Question: I have this box which, on hover, plays a loader animation and then expands after 2 seconds:
<URL>
But how come it expands immediately (with no loader animation) if I move my mouse in the following V-shaped motion?

'''
var timeout;
$('.wrapper').bind('mouseenter', function () {
if(!$('.wrapper').hasClass('expanded')) {
$('.loader').show();
// http://stackoverflow.com/questions/23922264/jquery-animate-goes-bananas-despite-stop
var timeoutHandle = $(this).data('timeout') || 0;
if (timeoutHandle > 0) clearTimeout(timeoutHandle);
timeoutHandle = setTimeout(function () {
$('.wrapper').animate({
width: '100%'
}, 200);
$('.wrapper').addClass('expanded');
}, 2000);
$(this).data('timeout', timeoutHandle);
}
}).mouseleave(function () {
$('.loader').hide();
$('.wrapper').animate({
width: '120px'
}, 200);
$('.wrapper').removeClass('expanded');
});
'''
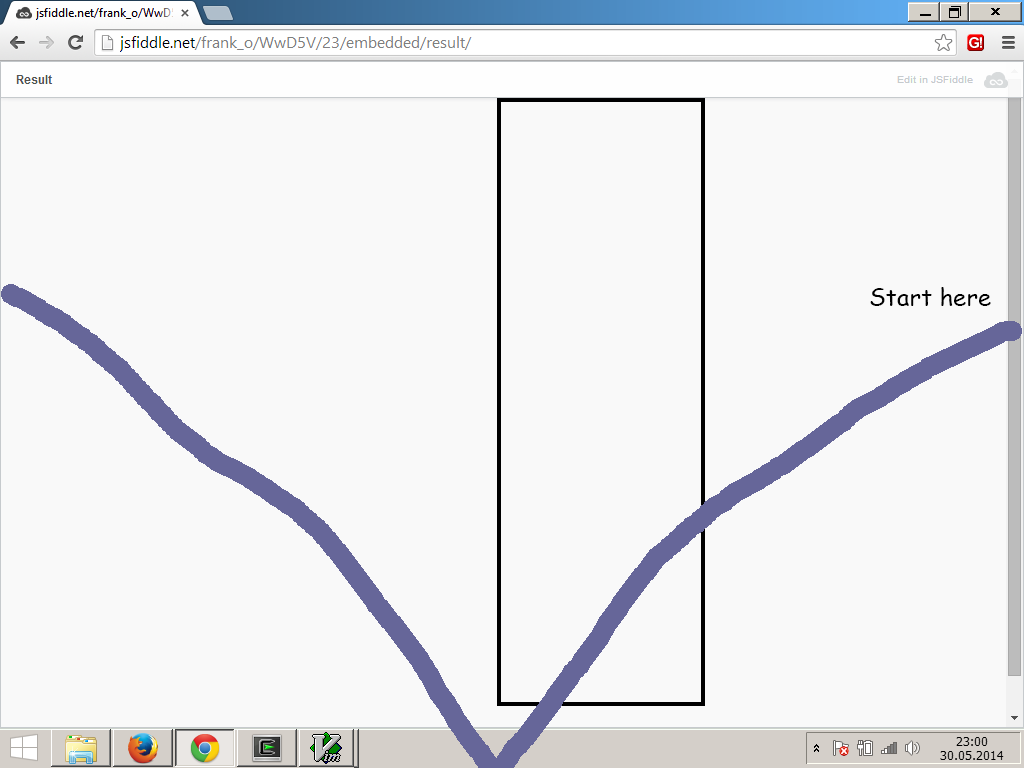
Answer: When you 'mouseover', a timeout is set. When you 'mouseleave', the timeout continues to run. It seems that you need to clear your timeout upon 'mouseleave'.
I did several things to achieve this:
1) Increase the scope of the variable 'timeoutHandle' at the top of the script:
'''
var timeoutHandle;
'''
2) Remove the 'var' from your timeout definition in 'mouseenter':
'''
timeoutHandle = $(this).data('timeout') || 0;
'''
3) Clear the timeout on 'mouseleave':
'''
clearTimeout(timeoutHandle);
'''
<URL>
---
As you mentioned, the 'expanded' class is no longer needed. I removed it in the fiddle, below.
Also, I added code to stop any current animation on 'mouseleave', in case the box is in the middle of animating. I slowed down the "expand" animation to illustrate this more clearly.
'''
$('.wrapper').stop(true,false).animate({
width: '120px'
}, 200);
'''
<URL>